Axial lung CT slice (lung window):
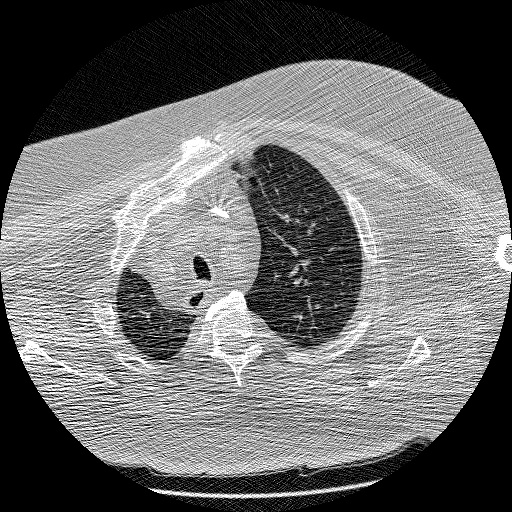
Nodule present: no